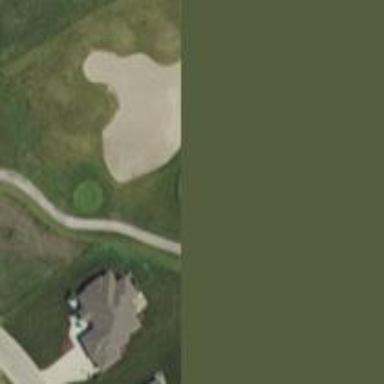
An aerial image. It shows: Pathway for golfing.